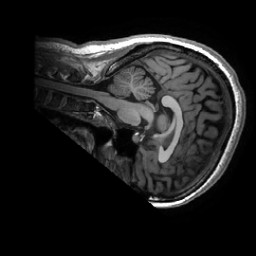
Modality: T1w
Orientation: sagittal
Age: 30
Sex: female
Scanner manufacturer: ge
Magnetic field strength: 3 T
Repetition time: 0.0073 s
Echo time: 0.003 s